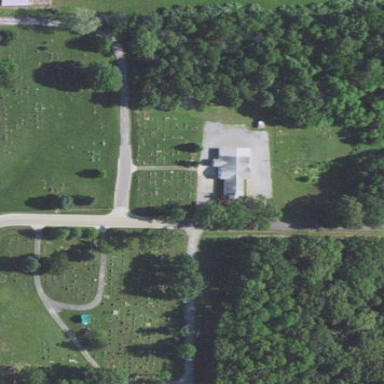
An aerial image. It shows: Graveyard.